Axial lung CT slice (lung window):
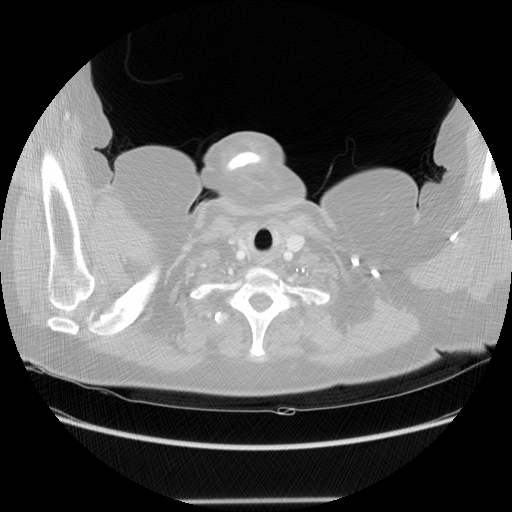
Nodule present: no